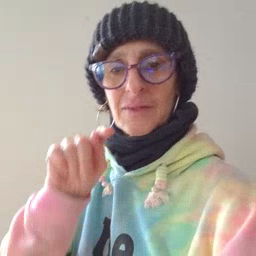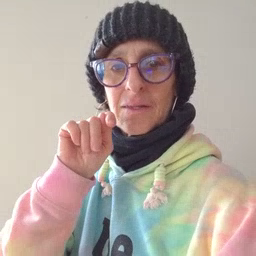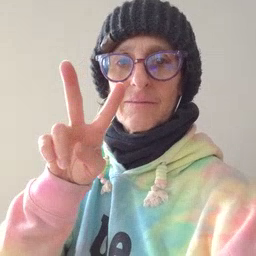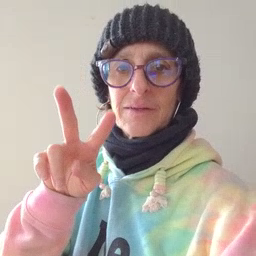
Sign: TV